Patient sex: F
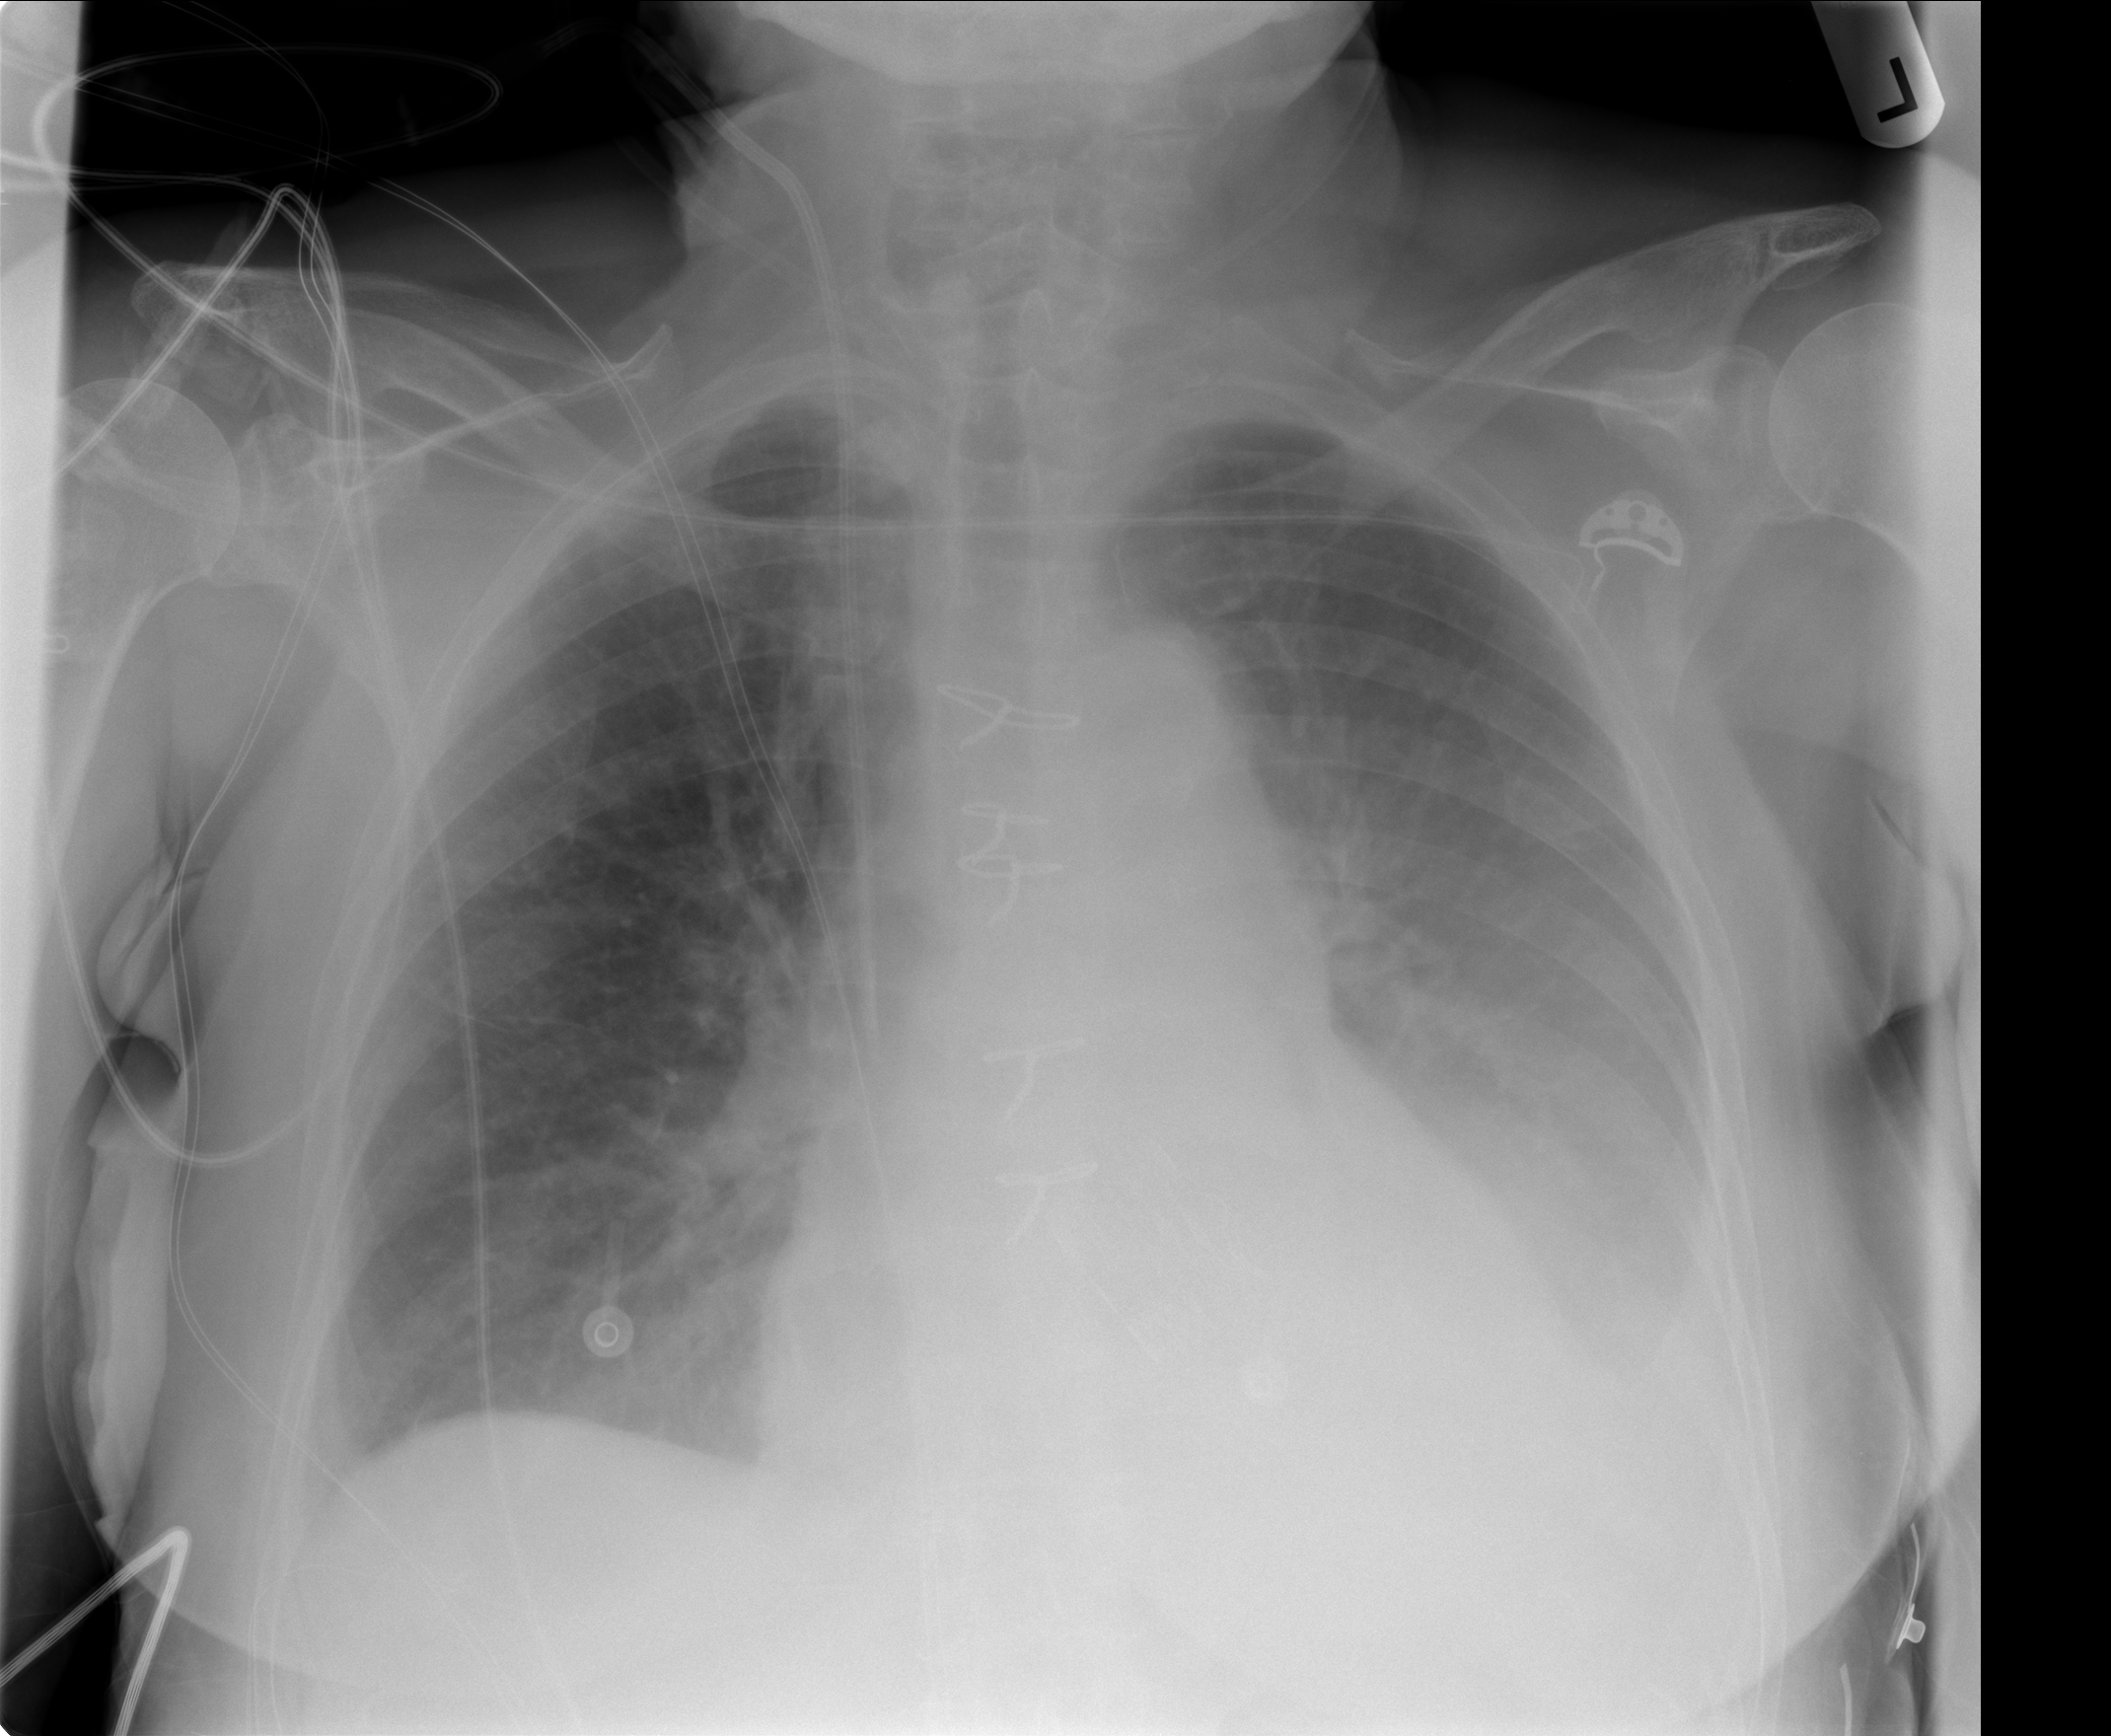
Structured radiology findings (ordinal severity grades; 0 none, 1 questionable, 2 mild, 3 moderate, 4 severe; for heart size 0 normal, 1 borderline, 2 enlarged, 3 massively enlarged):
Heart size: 2
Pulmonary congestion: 2
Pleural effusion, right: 1
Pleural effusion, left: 3
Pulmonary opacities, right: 0
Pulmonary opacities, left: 0
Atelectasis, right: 2
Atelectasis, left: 2